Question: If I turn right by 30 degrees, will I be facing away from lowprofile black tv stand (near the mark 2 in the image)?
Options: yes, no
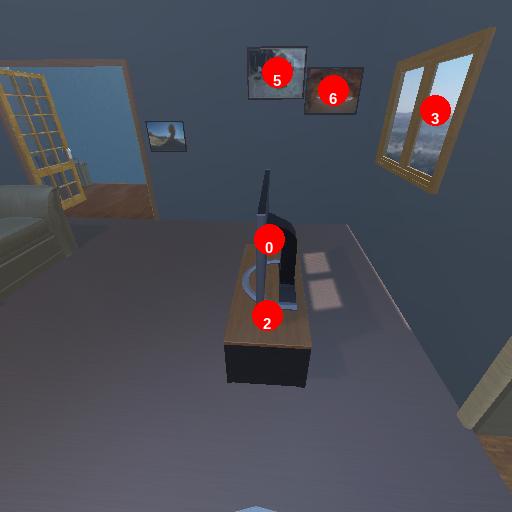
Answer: yes